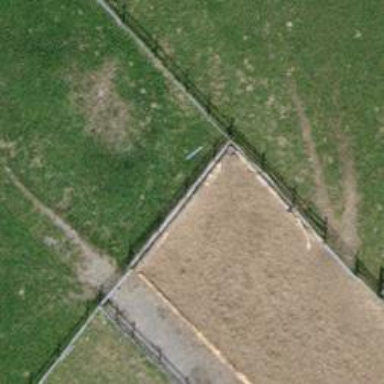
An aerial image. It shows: Fence is in the image.